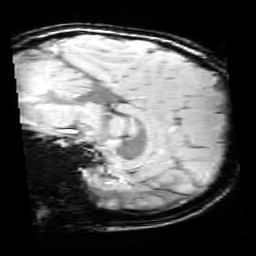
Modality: SWI
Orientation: sagittal
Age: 10
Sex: male
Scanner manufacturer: siemens
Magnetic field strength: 3 T
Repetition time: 0.027 s
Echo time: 0.02 s